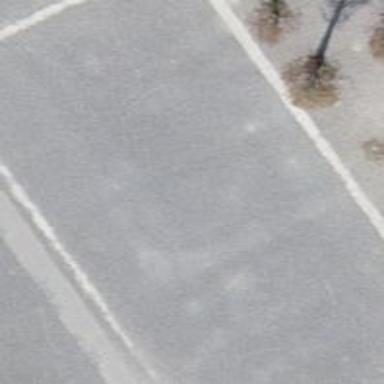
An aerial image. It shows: Ice rink in leisure land.